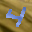
Label: 4